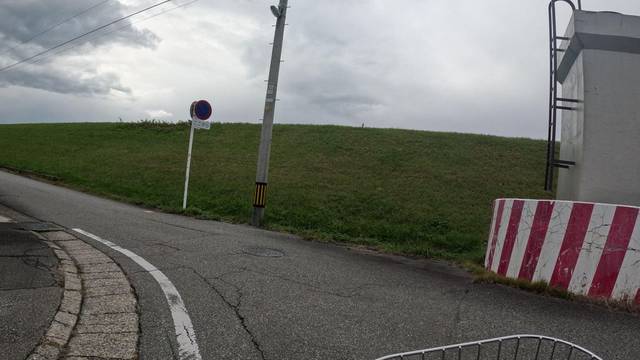
Region: Japan
Coordinates: 36.703, 137.206